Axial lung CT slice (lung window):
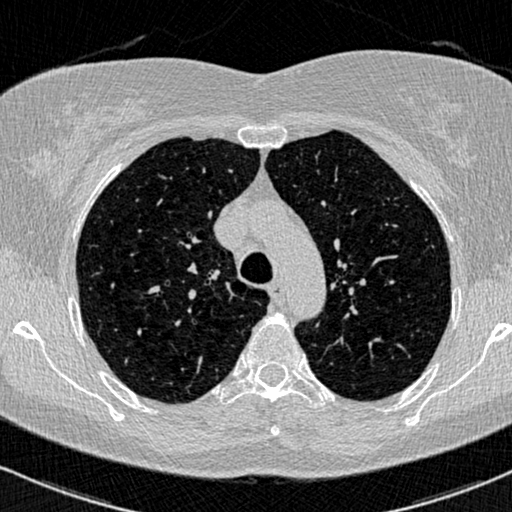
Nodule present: no